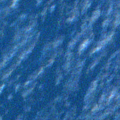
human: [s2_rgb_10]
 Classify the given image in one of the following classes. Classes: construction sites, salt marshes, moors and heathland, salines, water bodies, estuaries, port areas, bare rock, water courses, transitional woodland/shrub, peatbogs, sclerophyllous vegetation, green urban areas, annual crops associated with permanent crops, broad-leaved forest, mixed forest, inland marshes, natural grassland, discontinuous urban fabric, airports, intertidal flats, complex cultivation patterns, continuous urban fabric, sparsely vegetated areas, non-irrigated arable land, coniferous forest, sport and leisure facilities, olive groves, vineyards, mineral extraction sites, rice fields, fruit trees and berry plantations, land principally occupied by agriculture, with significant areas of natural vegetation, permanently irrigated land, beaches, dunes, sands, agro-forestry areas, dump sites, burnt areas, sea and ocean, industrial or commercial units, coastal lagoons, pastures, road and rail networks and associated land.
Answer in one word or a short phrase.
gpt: sea and ocean